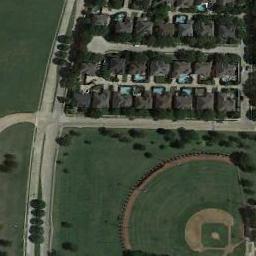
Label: baseball_diamond